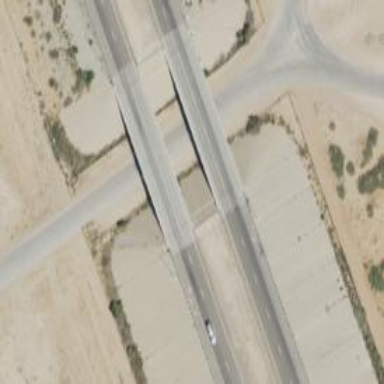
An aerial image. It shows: Bridge over motorway.